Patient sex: M
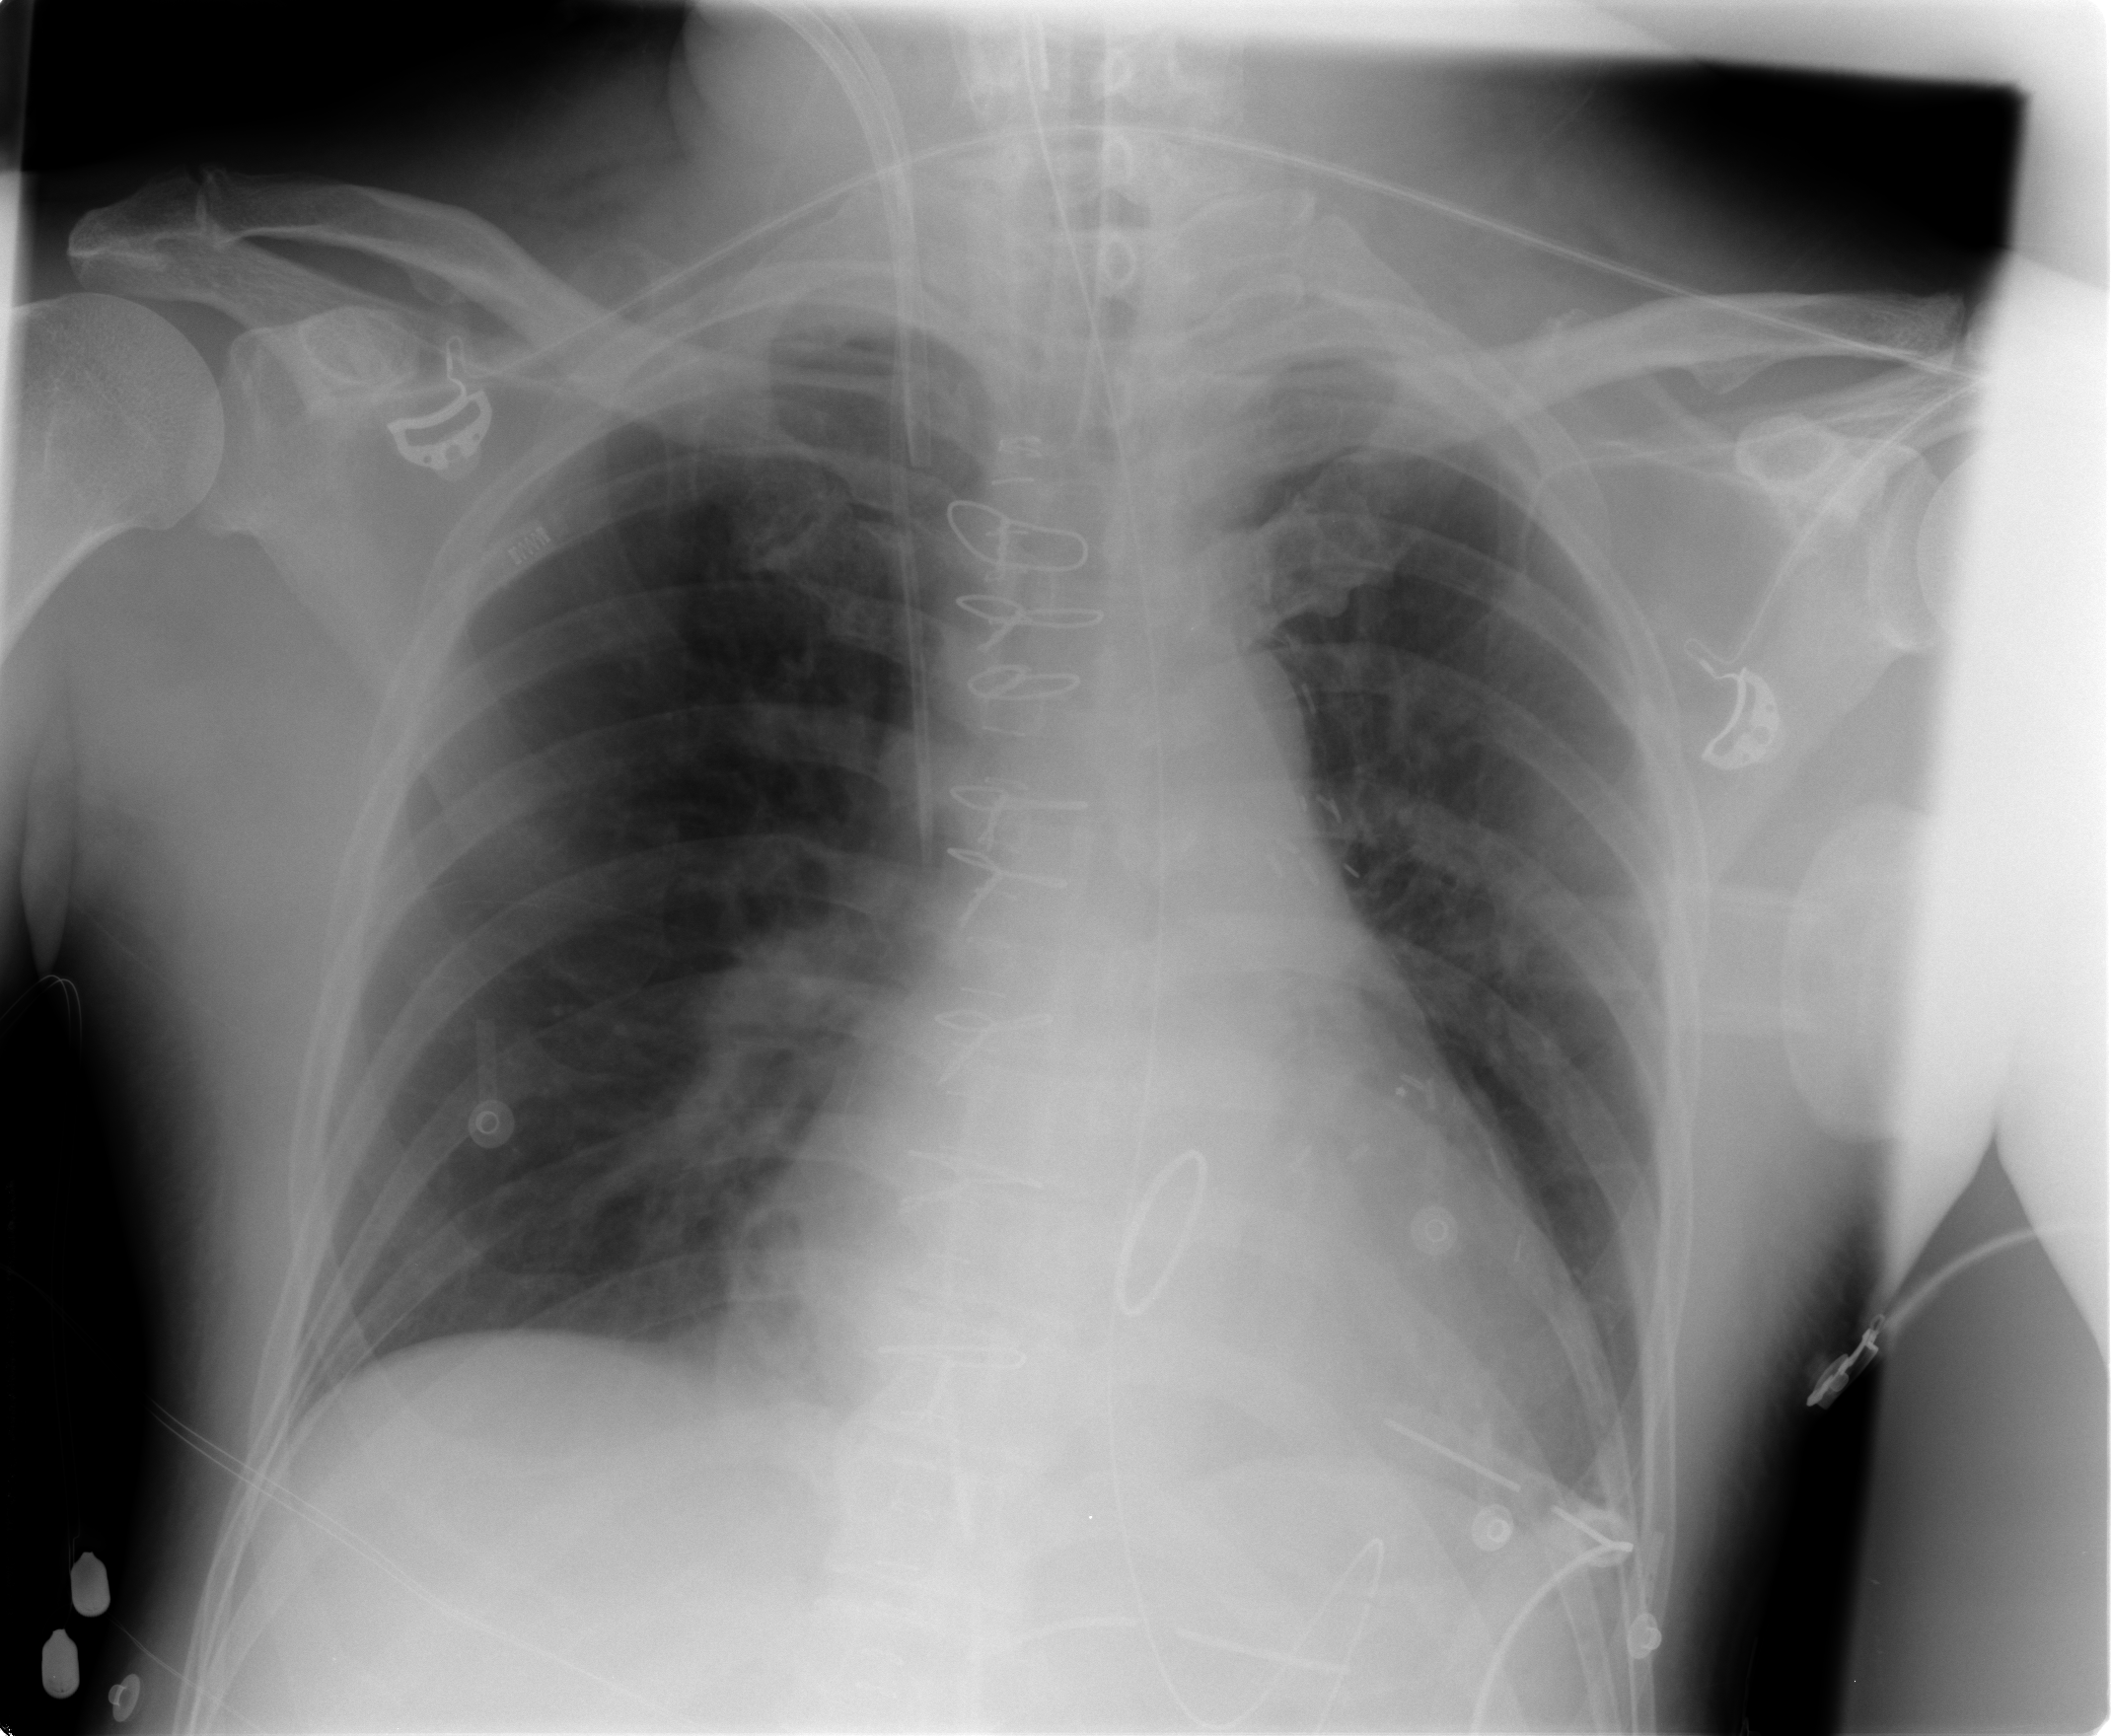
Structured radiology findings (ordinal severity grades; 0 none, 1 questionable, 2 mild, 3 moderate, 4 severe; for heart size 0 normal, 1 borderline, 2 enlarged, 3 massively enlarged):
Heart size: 2
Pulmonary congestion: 1
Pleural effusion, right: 0
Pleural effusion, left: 0
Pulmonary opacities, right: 0
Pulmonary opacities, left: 0
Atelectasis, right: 0
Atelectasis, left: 0